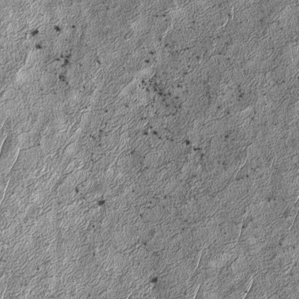
Label: frost